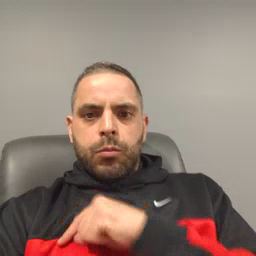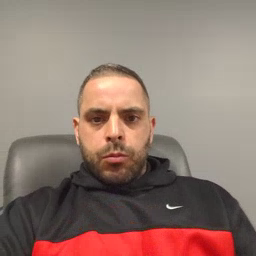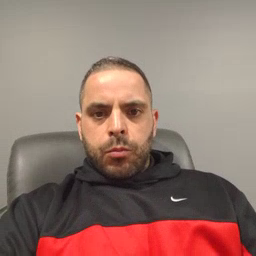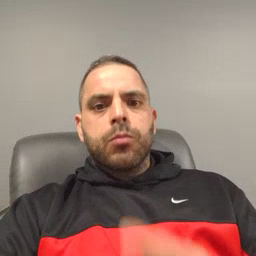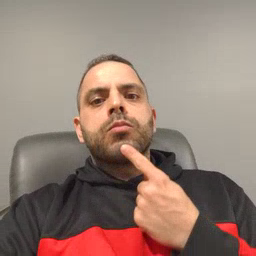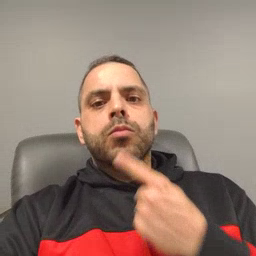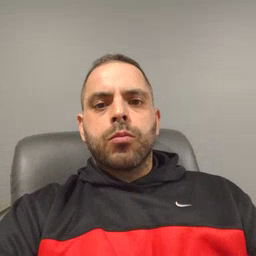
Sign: chin